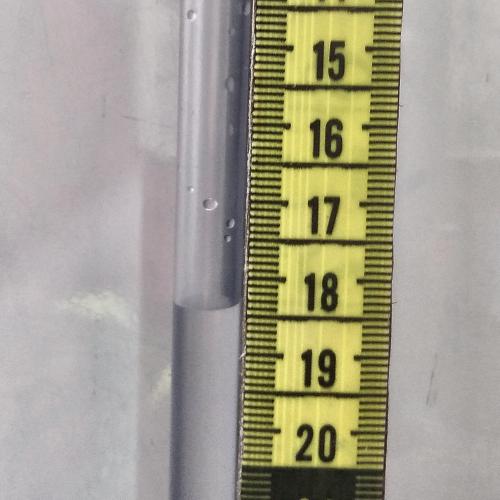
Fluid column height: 18.3 cm